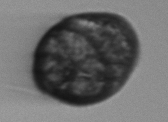
Label: Margalefidinium